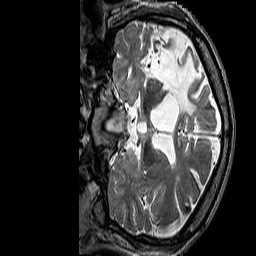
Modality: T2w
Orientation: coronal
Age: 52
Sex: male
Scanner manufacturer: siemens
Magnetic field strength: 3 T
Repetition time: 3.2 s
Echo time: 0.212 s